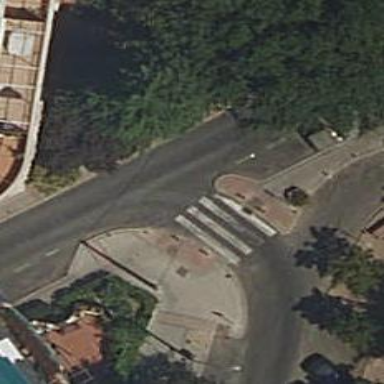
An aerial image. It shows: Zebra crossing with visible markings.